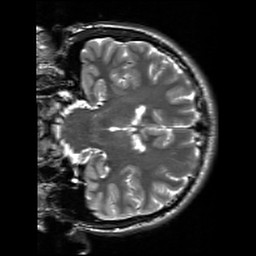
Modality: T2w
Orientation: coronal
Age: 18
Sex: male
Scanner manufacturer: siemens
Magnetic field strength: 3 T
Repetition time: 7 s
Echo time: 0.09 s